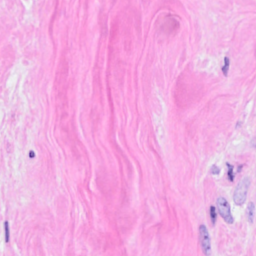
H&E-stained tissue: Breast